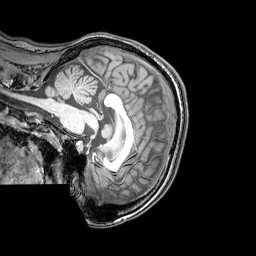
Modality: T1w
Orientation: sagittal
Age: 23
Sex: female
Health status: healthy
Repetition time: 0.081 s
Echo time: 0.037 s